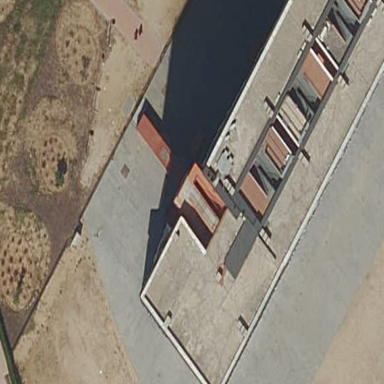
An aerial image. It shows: Part of building.